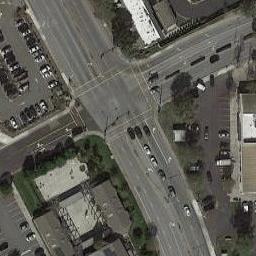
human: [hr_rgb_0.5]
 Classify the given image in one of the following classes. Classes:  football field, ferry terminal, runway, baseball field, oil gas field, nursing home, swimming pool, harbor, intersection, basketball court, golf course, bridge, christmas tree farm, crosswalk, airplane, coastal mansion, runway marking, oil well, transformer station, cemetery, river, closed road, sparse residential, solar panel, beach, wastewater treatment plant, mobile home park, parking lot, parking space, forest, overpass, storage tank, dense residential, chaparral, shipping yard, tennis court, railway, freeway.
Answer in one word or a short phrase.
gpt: intersection